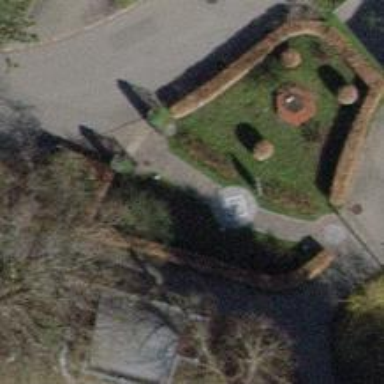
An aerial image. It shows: Gate.